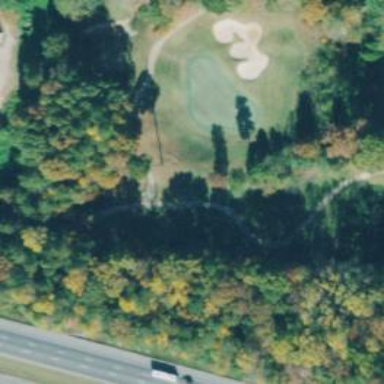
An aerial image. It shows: Golf tee.